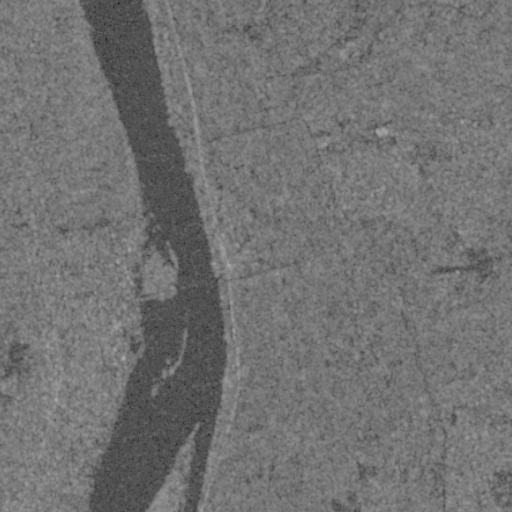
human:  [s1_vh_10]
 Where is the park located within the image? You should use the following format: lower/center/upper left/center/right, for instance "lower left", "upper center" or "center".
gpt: The park is located in the lower left of the image.
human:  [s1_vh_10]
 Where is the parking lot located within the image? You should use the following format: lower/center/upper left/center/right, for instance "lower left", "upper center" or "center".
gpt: The parking lot is located in the lower left of the image.
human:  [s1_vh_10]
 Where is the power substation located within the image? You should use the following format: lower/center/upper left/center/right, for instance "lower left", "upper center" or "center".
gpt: The power substation is located in the upper right of the image.
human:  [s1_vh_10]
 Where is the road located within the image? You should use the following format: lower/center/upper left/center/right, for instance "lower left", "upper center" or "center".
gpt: There is no road in the image.

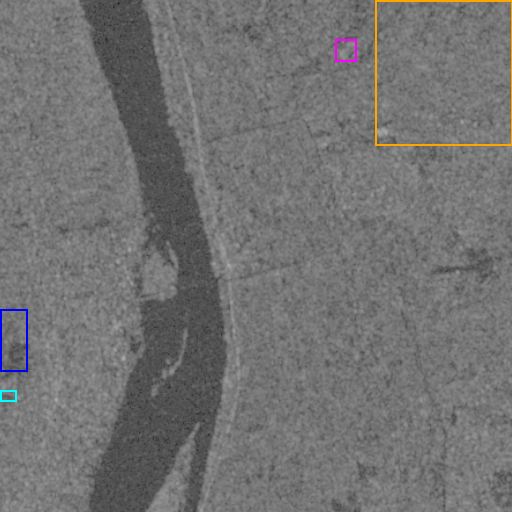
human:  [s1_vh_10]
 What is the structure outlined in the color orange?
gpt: The structure outlined in orange is a crop field.
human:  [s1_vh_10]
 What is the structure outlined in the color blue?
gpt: The structure outlined in blue is a park.
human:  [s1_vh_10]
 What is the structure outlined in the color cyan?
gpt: The structure outlined in cyan is a parking lot.
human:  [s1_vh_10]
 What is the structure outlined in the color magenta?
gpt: The structure outlined in magenta is a power substation.
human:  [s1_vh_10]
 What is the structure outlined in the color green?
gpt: There is no green outline.